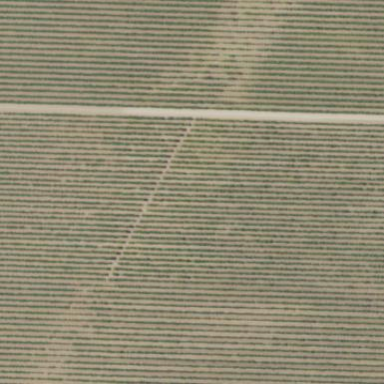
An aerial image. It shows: Beautiful vineyard in the countryside.